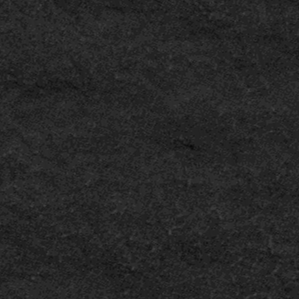
Label: frost